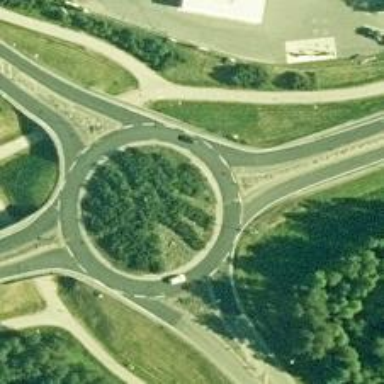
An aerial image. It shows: Secondary road with asphalt surface leading to roundabout junction.